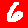
Digit: 6